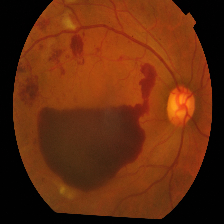
Diabetic retinopathy grade: Proliferative DR